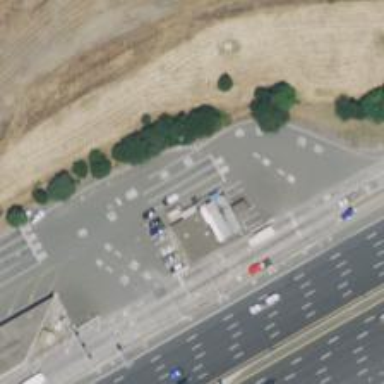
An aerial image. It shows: Weighbridge located along service road.